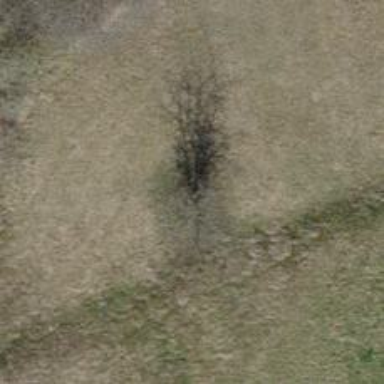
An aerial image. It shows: Shrub in its natural environment.